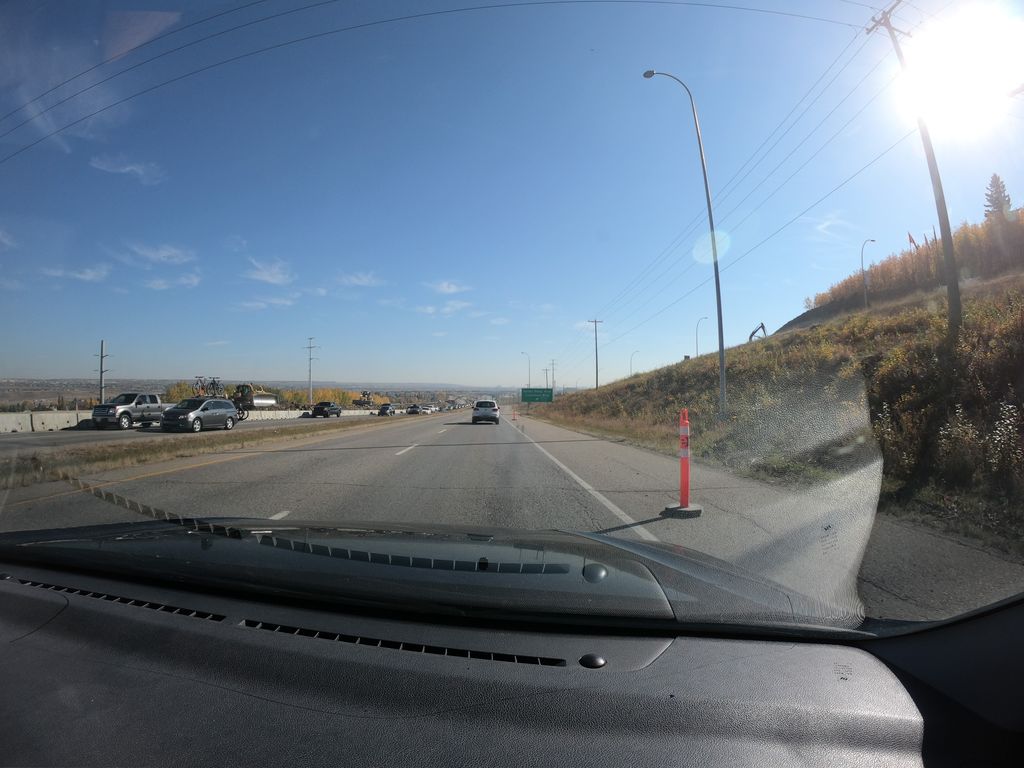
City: calgary